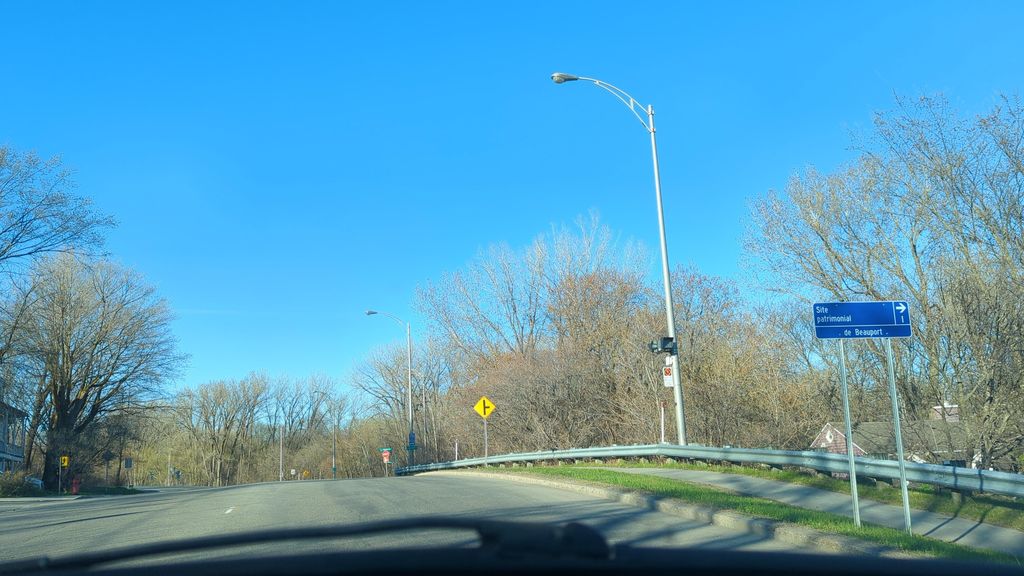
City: quebec_city